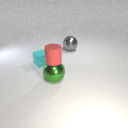
small cyan rubber cube to the left of large green metal sphere